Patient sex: M
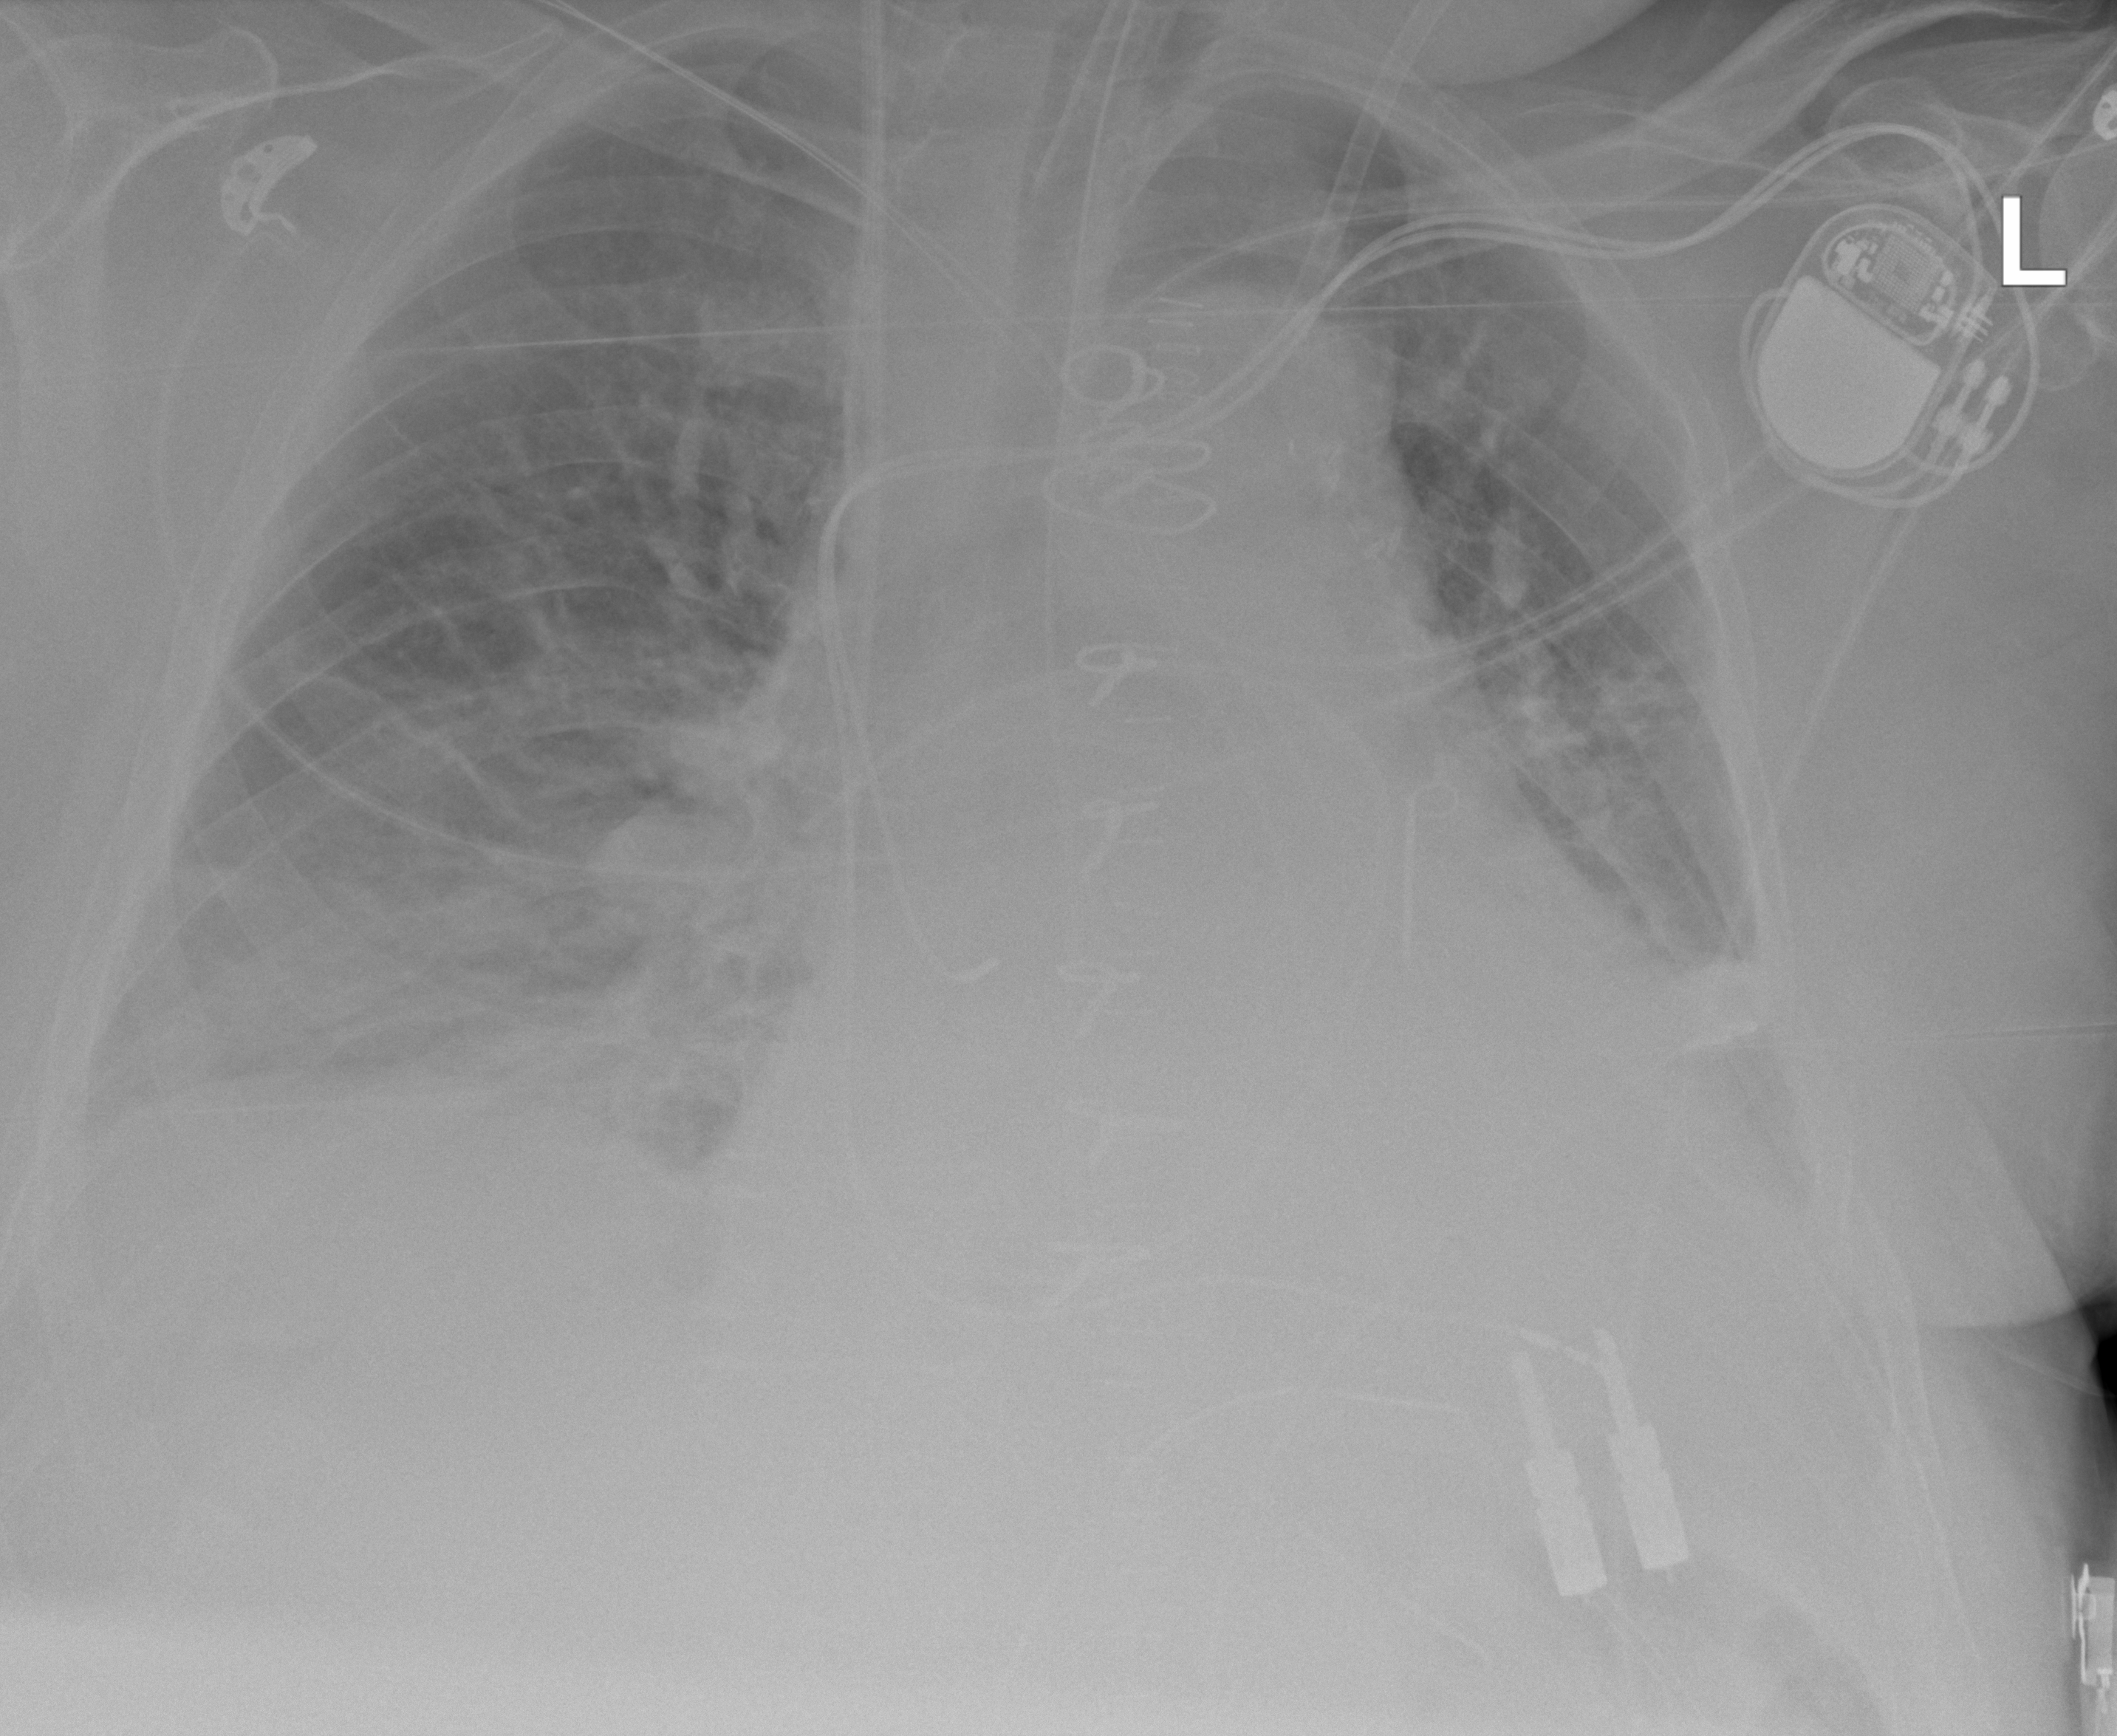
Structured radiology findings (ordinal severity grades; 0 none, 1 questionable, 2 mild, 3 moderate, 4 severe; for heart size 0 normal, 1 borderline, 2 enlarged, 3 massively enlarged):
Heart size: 2
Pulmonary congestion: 3
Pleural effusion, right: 2
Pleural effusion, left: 2
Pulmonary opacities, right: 3
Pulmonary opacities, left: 3
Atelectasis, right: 3
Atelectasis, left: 3